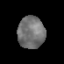
Tissue: prostate
Cell type: T cells
Senescence score: 0.3028
Nuclear area (px): 852
Mean DAPI intensity: 114.491